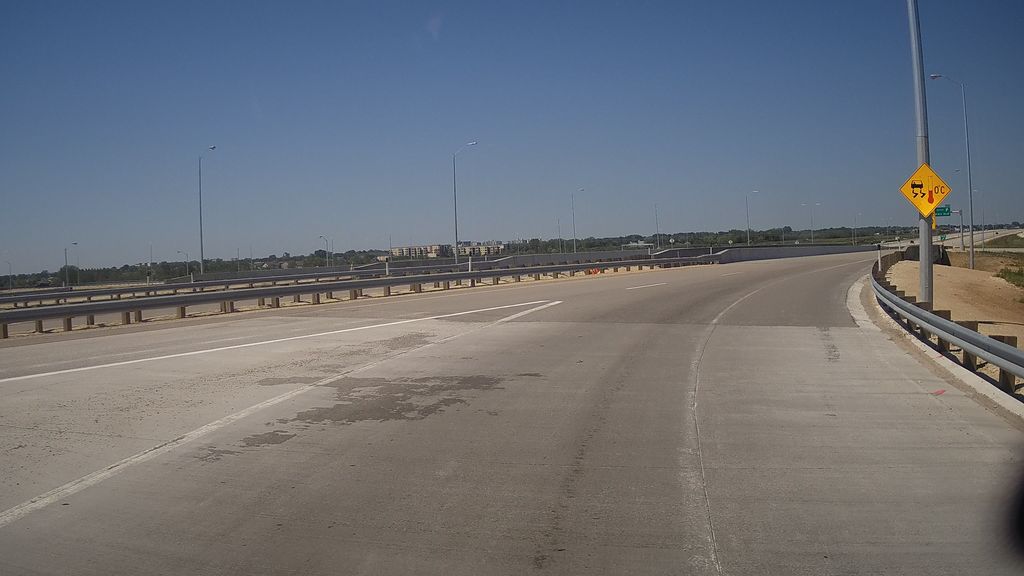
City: winnipeg